Question: I can not run my project after adding google play services to it. If I try to run it then I am getting this error 'Unable to execute dex: GC overhead limit exceeded GC overhead limit' I read some posts about the problem where they say I have to modify the -XmsAm and -XmxBm paremeters in eclipse.ini. Where I can find eclipse.ini in Windows 8? I search the extracted eclipse directory as well as the workspace but nothing is there!

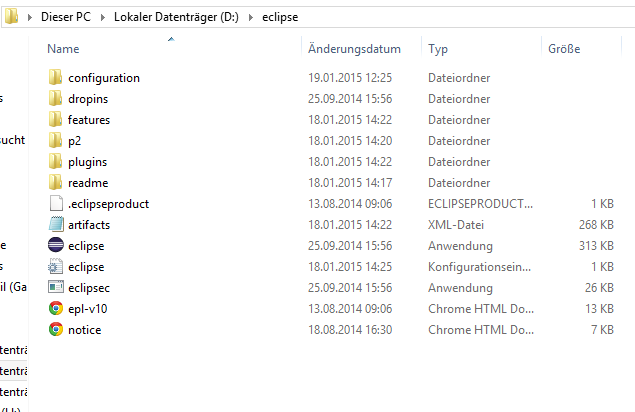
Answer: For myself (Windows 8), the eclipse.ini file is in the install directory of eclipse